Field crop: maize
Growth stage: 1
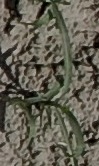
Species: sorghum